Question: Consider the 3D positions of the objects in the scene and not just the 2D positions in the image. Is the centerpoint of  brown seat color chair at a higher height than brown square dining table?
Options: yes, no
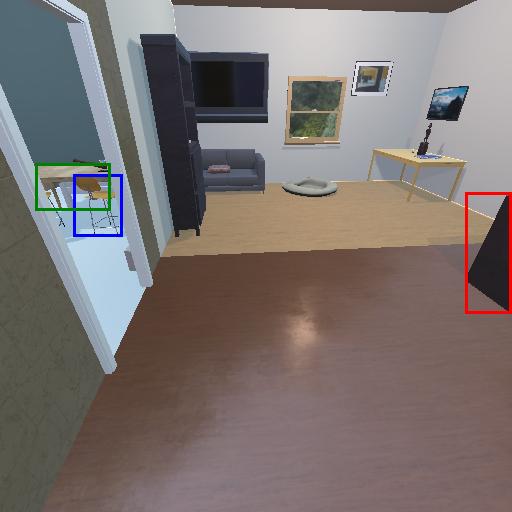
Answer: yes